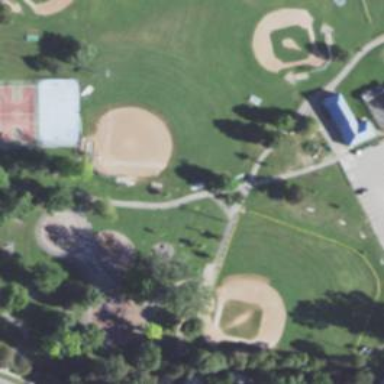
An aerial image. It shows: Baseball pitch for leisure land activities.